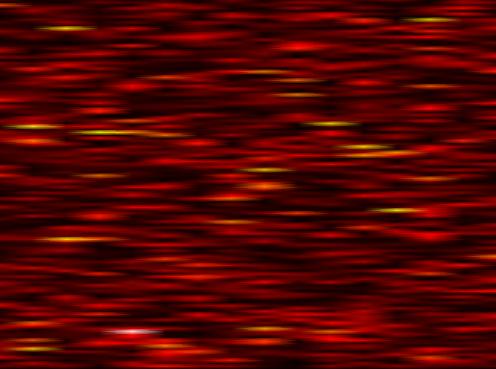
Label: OFDM